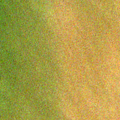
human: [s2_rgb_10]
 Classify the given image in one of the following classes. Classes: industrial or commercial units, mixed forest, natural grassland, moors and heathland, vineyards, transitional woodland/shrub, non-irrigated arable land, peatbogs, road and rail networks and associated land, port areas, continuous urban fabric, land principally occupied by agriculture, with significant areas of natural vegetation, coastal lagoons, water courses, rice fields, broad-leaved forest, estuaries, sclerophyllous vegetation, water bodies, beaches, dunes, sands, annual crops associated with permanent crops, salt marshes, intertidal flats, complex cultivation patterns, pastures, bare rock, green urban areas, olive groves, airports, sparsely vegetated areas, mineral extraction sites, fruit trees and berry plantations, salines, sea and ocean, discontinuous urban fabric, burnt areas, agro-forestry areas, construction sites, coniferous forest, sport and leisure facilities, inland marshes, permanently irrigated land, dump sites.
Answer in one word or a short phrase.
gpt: water bodies